Interaction volume radius: 5 \u00c5
Interaction volume height: 40 \u00c5
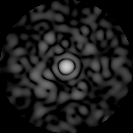
Disorder parameter: 0.8436